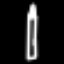
Label: pencil